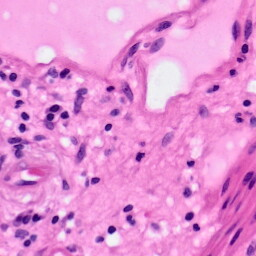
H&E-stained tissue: Pancreatic